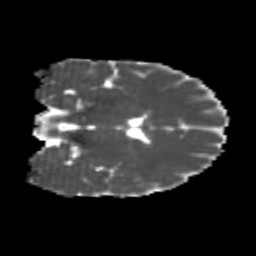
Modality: MD
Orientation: coronal
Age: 22
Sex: male
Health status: healthy
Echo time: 0.074 s